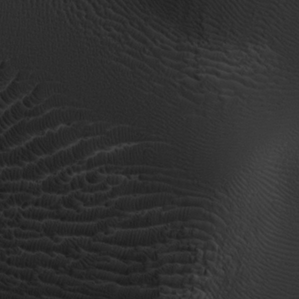
Label: non_frost